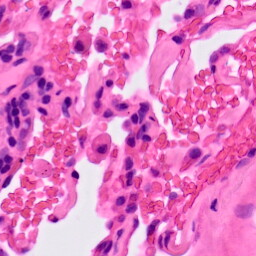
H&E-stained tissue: Lung